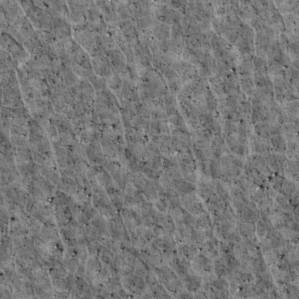
Label: non_frost